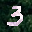
Label: 3